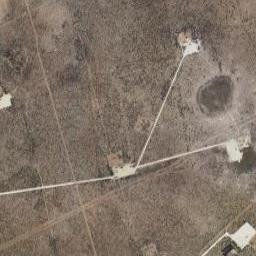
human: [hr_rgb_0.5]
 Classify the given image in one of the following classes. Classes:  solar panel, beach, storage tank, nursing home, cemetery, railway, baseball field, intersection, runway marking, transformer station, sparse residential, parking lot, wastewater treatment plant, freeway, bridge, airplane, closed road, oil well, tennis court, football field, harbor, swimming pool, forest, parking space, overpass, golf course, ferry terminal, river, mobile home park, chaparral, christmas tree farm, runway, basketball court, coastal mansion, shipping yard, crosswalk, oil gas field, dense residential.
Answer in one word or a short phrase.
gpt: oil gas field